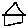
Label: house